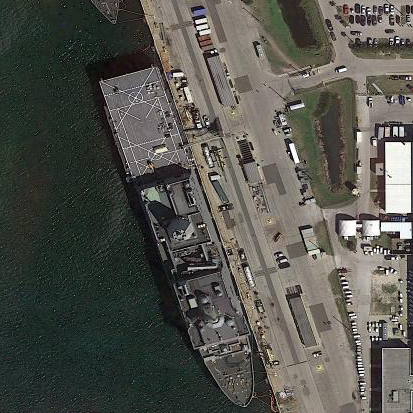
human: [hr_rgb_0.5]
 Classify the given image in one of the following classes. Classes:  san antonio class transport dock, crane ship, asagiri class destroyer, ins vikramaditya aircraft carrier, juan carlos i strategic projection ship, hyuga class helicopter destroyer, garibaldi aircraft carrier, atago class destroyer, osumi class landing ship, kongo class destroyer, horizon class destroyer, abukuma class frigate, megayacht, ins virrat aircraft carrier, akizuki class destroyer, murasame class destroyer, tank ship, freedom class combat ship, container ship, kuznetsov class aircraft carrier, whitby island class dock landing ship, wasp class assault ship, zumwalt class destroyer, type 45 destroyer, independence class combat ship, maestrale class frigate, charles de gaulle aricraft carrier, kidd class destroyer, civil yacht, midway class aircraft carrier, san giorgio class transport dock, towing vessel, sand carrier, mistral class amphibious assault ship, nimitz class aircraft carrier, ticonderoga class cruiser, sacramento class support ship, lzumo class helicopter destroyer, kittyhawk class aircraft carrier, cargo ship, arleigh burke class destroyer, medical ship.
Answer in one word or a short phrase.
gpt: San Antonio class transport dock